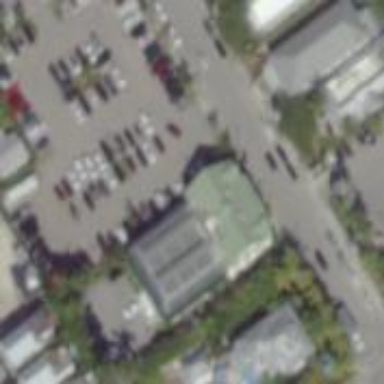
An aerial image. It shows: Building housing car rental service.